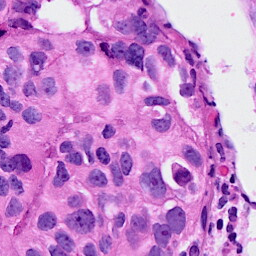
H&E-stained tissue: Breast